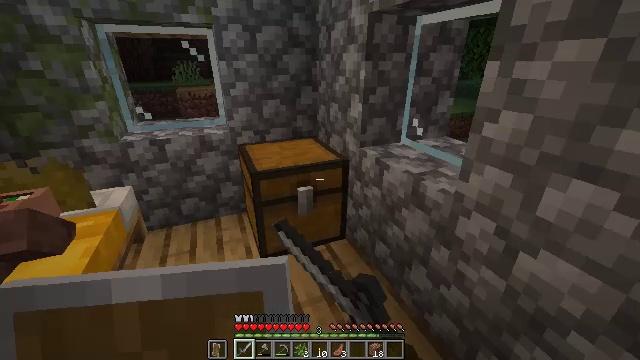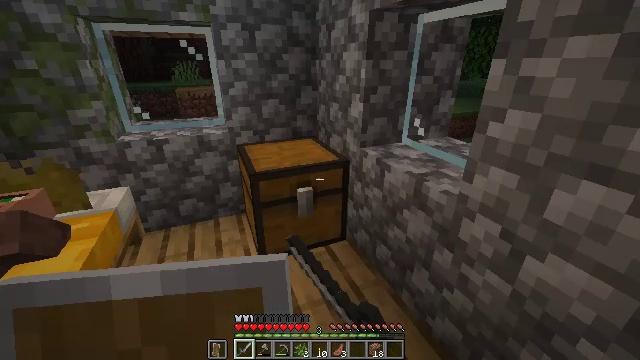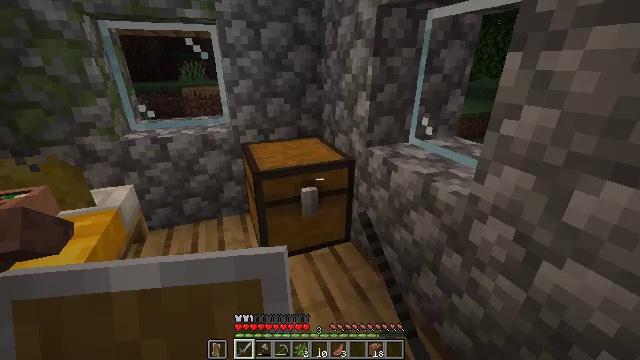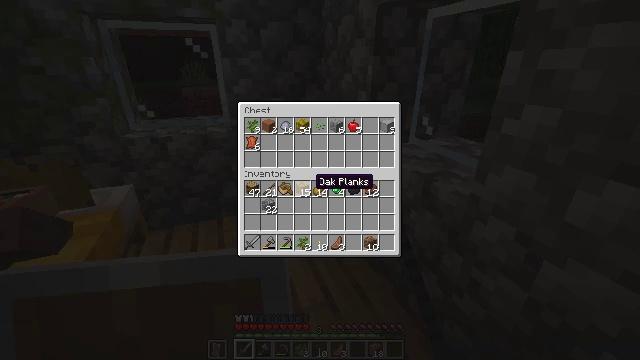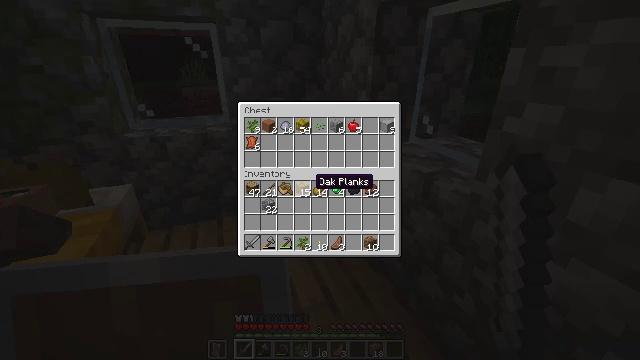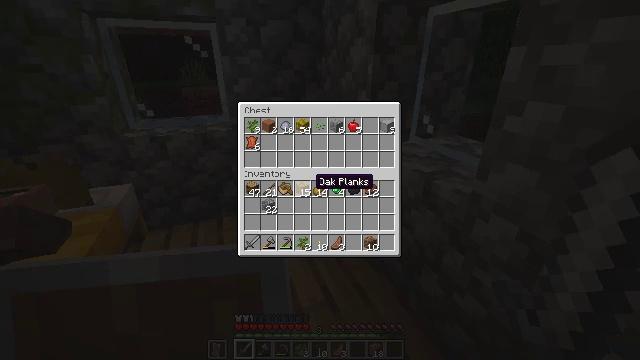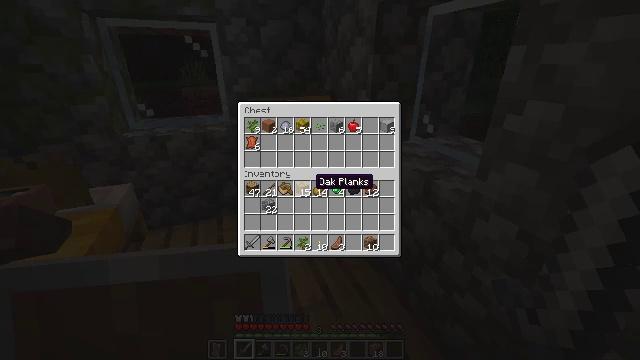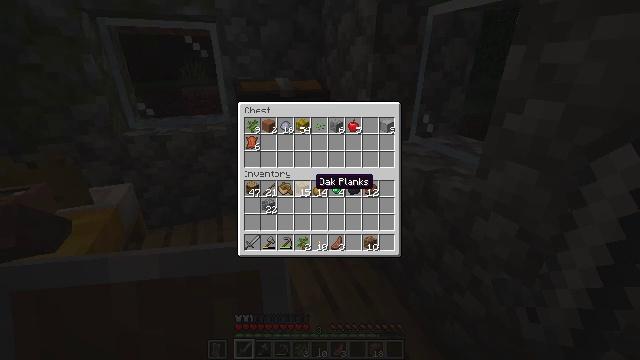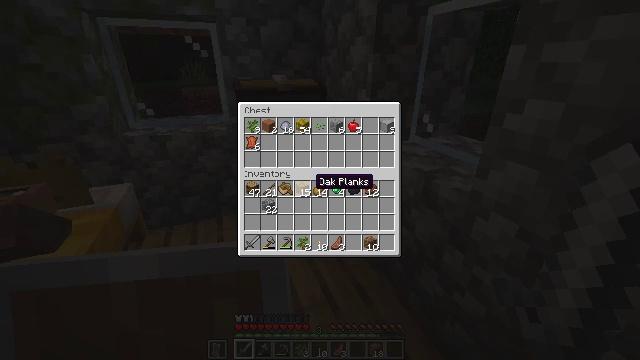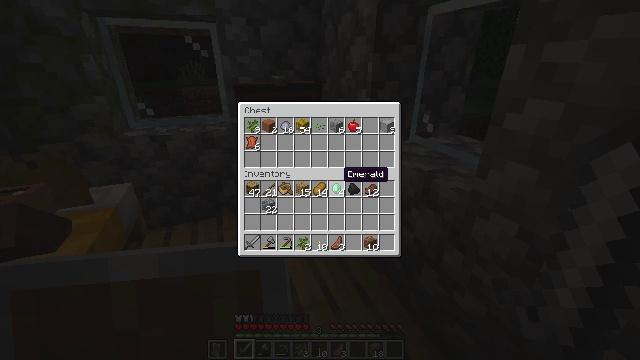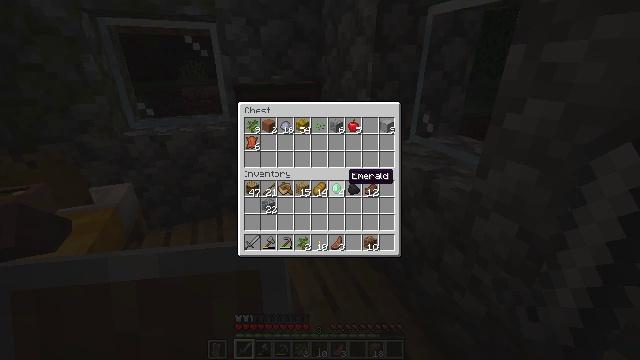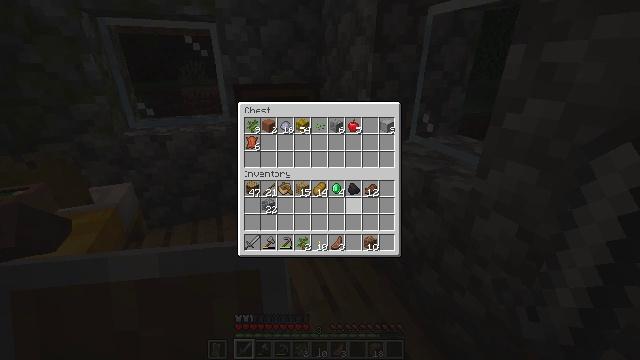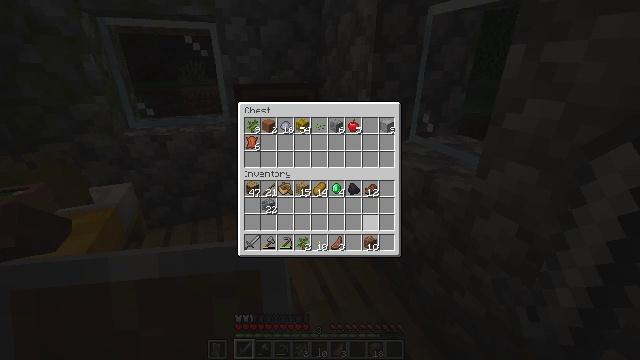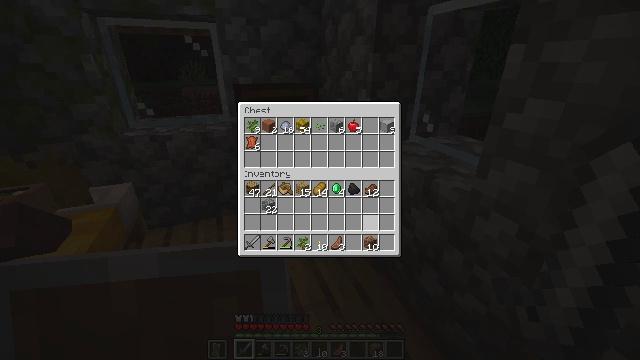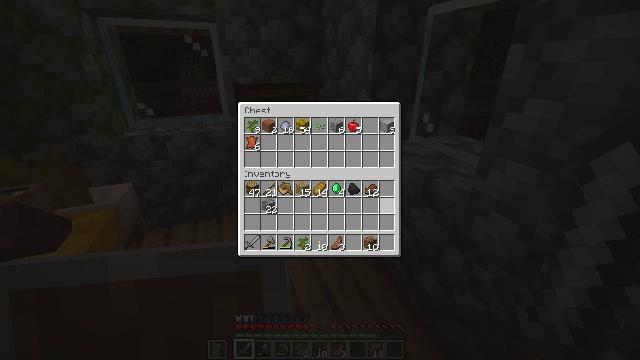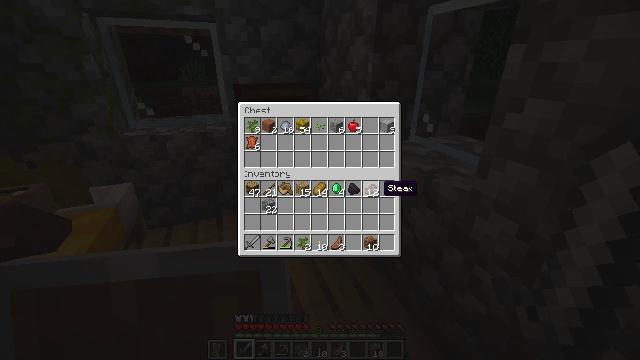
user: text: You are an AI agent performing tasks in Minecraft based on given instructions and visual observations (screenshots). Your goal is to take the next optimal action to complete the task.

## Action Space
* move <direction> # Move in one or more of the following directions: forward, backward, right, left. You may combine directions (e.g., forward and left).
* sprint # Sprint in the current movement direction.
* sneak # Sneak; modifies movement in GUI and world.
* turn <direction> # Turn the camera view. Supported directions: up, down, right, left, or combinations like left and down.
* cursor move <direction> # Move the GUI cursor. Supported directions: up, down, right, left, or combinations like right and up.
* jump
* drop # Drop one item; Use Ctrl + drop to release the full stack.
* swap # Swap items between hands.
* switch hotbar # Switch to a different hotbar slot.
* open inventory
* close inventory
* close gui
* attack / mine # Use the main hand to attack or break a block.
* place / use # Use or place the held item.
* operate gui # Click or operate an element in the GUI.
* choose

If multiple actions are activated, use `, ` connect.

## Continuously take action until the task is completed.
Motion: motion action
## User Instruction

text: Get the fletching table back into the inventory.
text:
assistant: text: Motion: no_op
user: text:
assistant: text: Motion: turn left
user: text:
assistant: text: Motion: turn left and down
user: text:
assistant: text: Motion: no_op
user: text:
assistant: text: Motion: no_op
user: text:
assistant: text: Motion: no_op
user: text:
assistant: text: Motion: no_op
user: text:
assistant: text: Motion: no_op
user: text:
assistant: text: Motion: turn right and up
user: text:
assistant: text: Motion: sneak
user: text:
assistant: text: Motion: sneak, turn right and down
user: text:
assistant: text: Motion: sneak, turn right and down
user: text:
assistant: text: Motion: sneak, turn down
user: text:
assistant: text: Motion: sneak, turn right and up
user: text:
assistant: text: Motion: sneak, turn up
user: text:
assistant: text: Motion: sneak
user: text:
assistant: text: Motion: sneak, attack / mine
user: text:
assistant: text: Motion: sneak, attack / mine
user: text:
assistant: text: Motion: sneak
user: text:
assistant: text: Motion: sneak, turn left
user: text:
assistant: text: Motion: sneak, turn left and down
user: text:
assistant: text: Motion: turn down
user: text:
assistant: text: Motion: turn left and down
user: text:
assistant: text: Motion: no_op
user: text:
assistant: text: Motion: no_op
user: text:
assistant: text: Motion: no_op
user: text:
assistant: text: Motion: no_op
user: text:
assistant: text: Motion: turn right
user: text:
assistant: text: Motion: no_op
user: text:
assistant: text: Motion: no_op